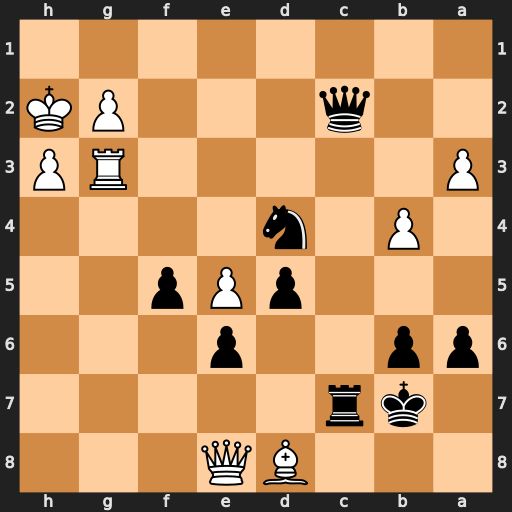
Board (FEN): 3BQ3/1kr5/pp2p3/3pPp2/1P1n4/P5RP/2q3PK/8
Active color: b
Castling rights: -
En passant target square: -
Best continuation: f4 Bxc7 fxg3+